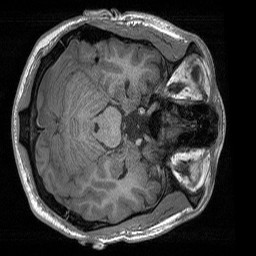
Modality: T1w
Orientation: axial
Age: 21
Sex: male
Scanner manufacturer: siemens
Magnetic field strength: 3 T
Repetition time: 1.56 s
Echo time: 0.00207 s